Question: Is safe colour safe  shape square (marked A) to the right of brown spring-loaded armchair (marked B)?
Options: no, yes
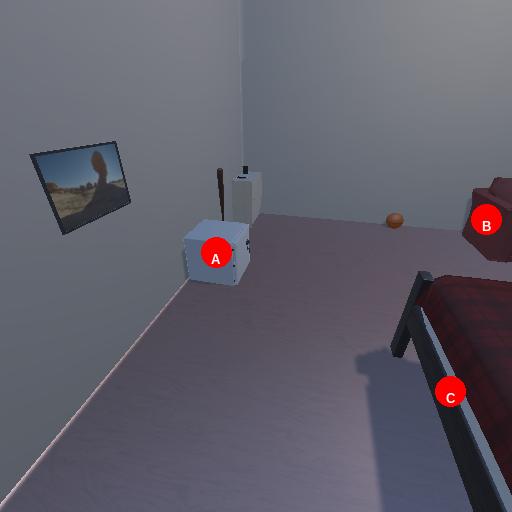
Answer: no